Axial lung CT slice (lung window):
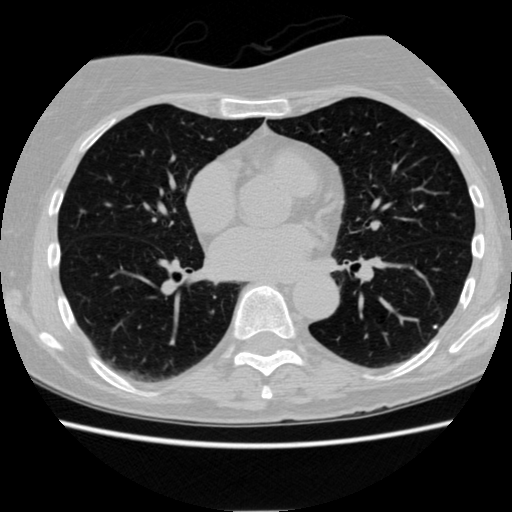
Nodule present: yes
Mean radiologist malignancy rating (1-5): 1